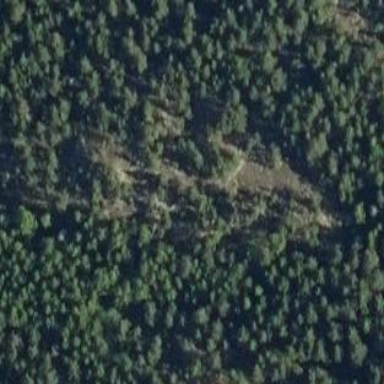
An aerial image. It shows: Cliff in nature.